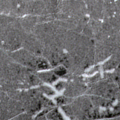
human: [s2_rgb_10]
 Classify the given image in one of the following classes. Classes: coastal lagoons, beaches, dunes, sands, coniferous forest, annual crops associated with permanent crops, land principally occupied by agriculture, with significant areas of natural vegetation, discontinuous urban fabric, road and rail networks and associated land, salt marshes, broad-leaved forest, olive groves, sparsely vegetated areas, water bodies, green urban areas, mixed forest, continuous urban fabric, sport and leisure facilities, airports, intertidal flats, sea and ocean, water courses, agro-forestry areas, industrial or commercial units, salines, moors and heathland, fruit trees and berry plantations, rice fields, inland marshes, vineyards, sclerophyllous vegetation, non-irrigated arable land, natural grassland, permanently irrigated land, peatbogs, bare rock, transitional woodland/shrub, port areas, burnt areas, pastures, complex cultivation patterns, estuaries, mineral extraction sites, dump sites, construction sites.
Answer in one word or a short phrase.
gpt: water bodies